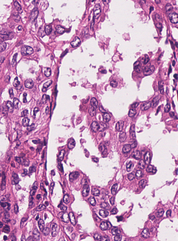
Tumor epithelial tissue: yes
Tumor-associated stroma tissue: no
Normal tissue: no